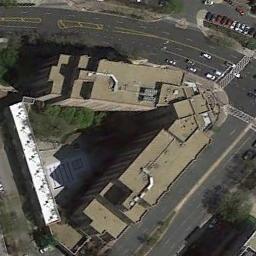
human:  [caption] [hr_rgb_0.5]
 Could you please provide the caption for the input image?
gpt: The commercial area is near the road with many cars .

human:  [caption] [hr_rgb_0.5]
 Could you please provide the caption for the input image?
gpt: There are many buildings .

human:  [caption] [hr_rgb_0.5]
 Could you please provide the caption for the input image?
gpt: A commercial area with a U-shaped building and a white building is surrounded by some roads .

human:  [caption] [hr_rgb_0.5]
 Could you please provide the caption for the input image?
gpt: In a business district there is a tall building and several roads with many cars  There are many cars in the open space beside the road .

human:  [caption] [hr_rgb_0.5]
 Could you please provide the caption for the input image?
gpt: A yellow building at the corner on a commercial area .